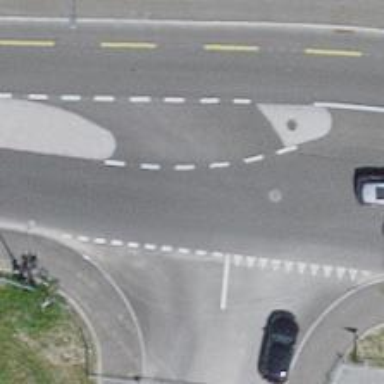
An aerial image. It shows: Secondary road with asphalt surface and sidewalks on both sides. It also has cycle lanes on both sides.